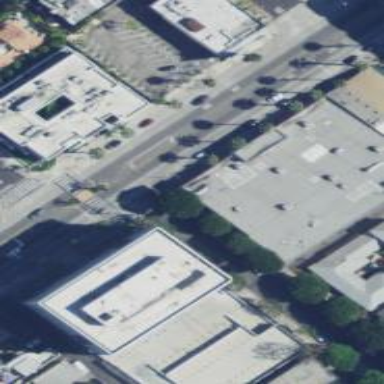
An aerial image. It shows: Commercial building.